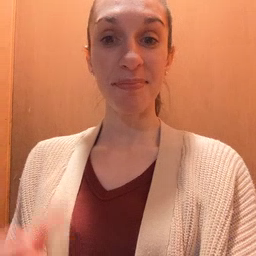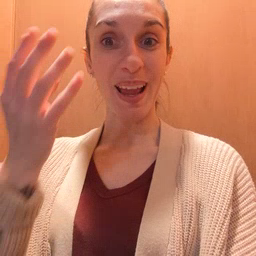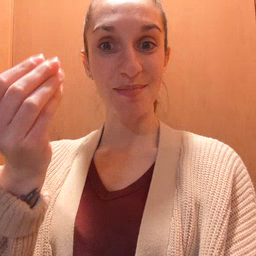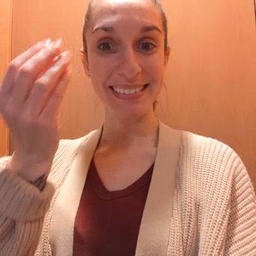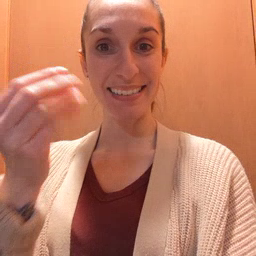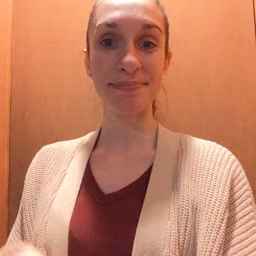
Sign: outside